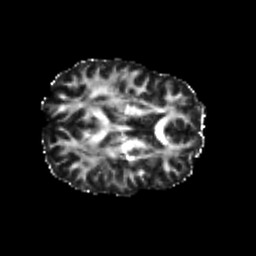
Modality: FA
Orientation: axial
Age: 25
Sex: female
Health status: healthy
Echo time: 0.074 s